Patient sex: F
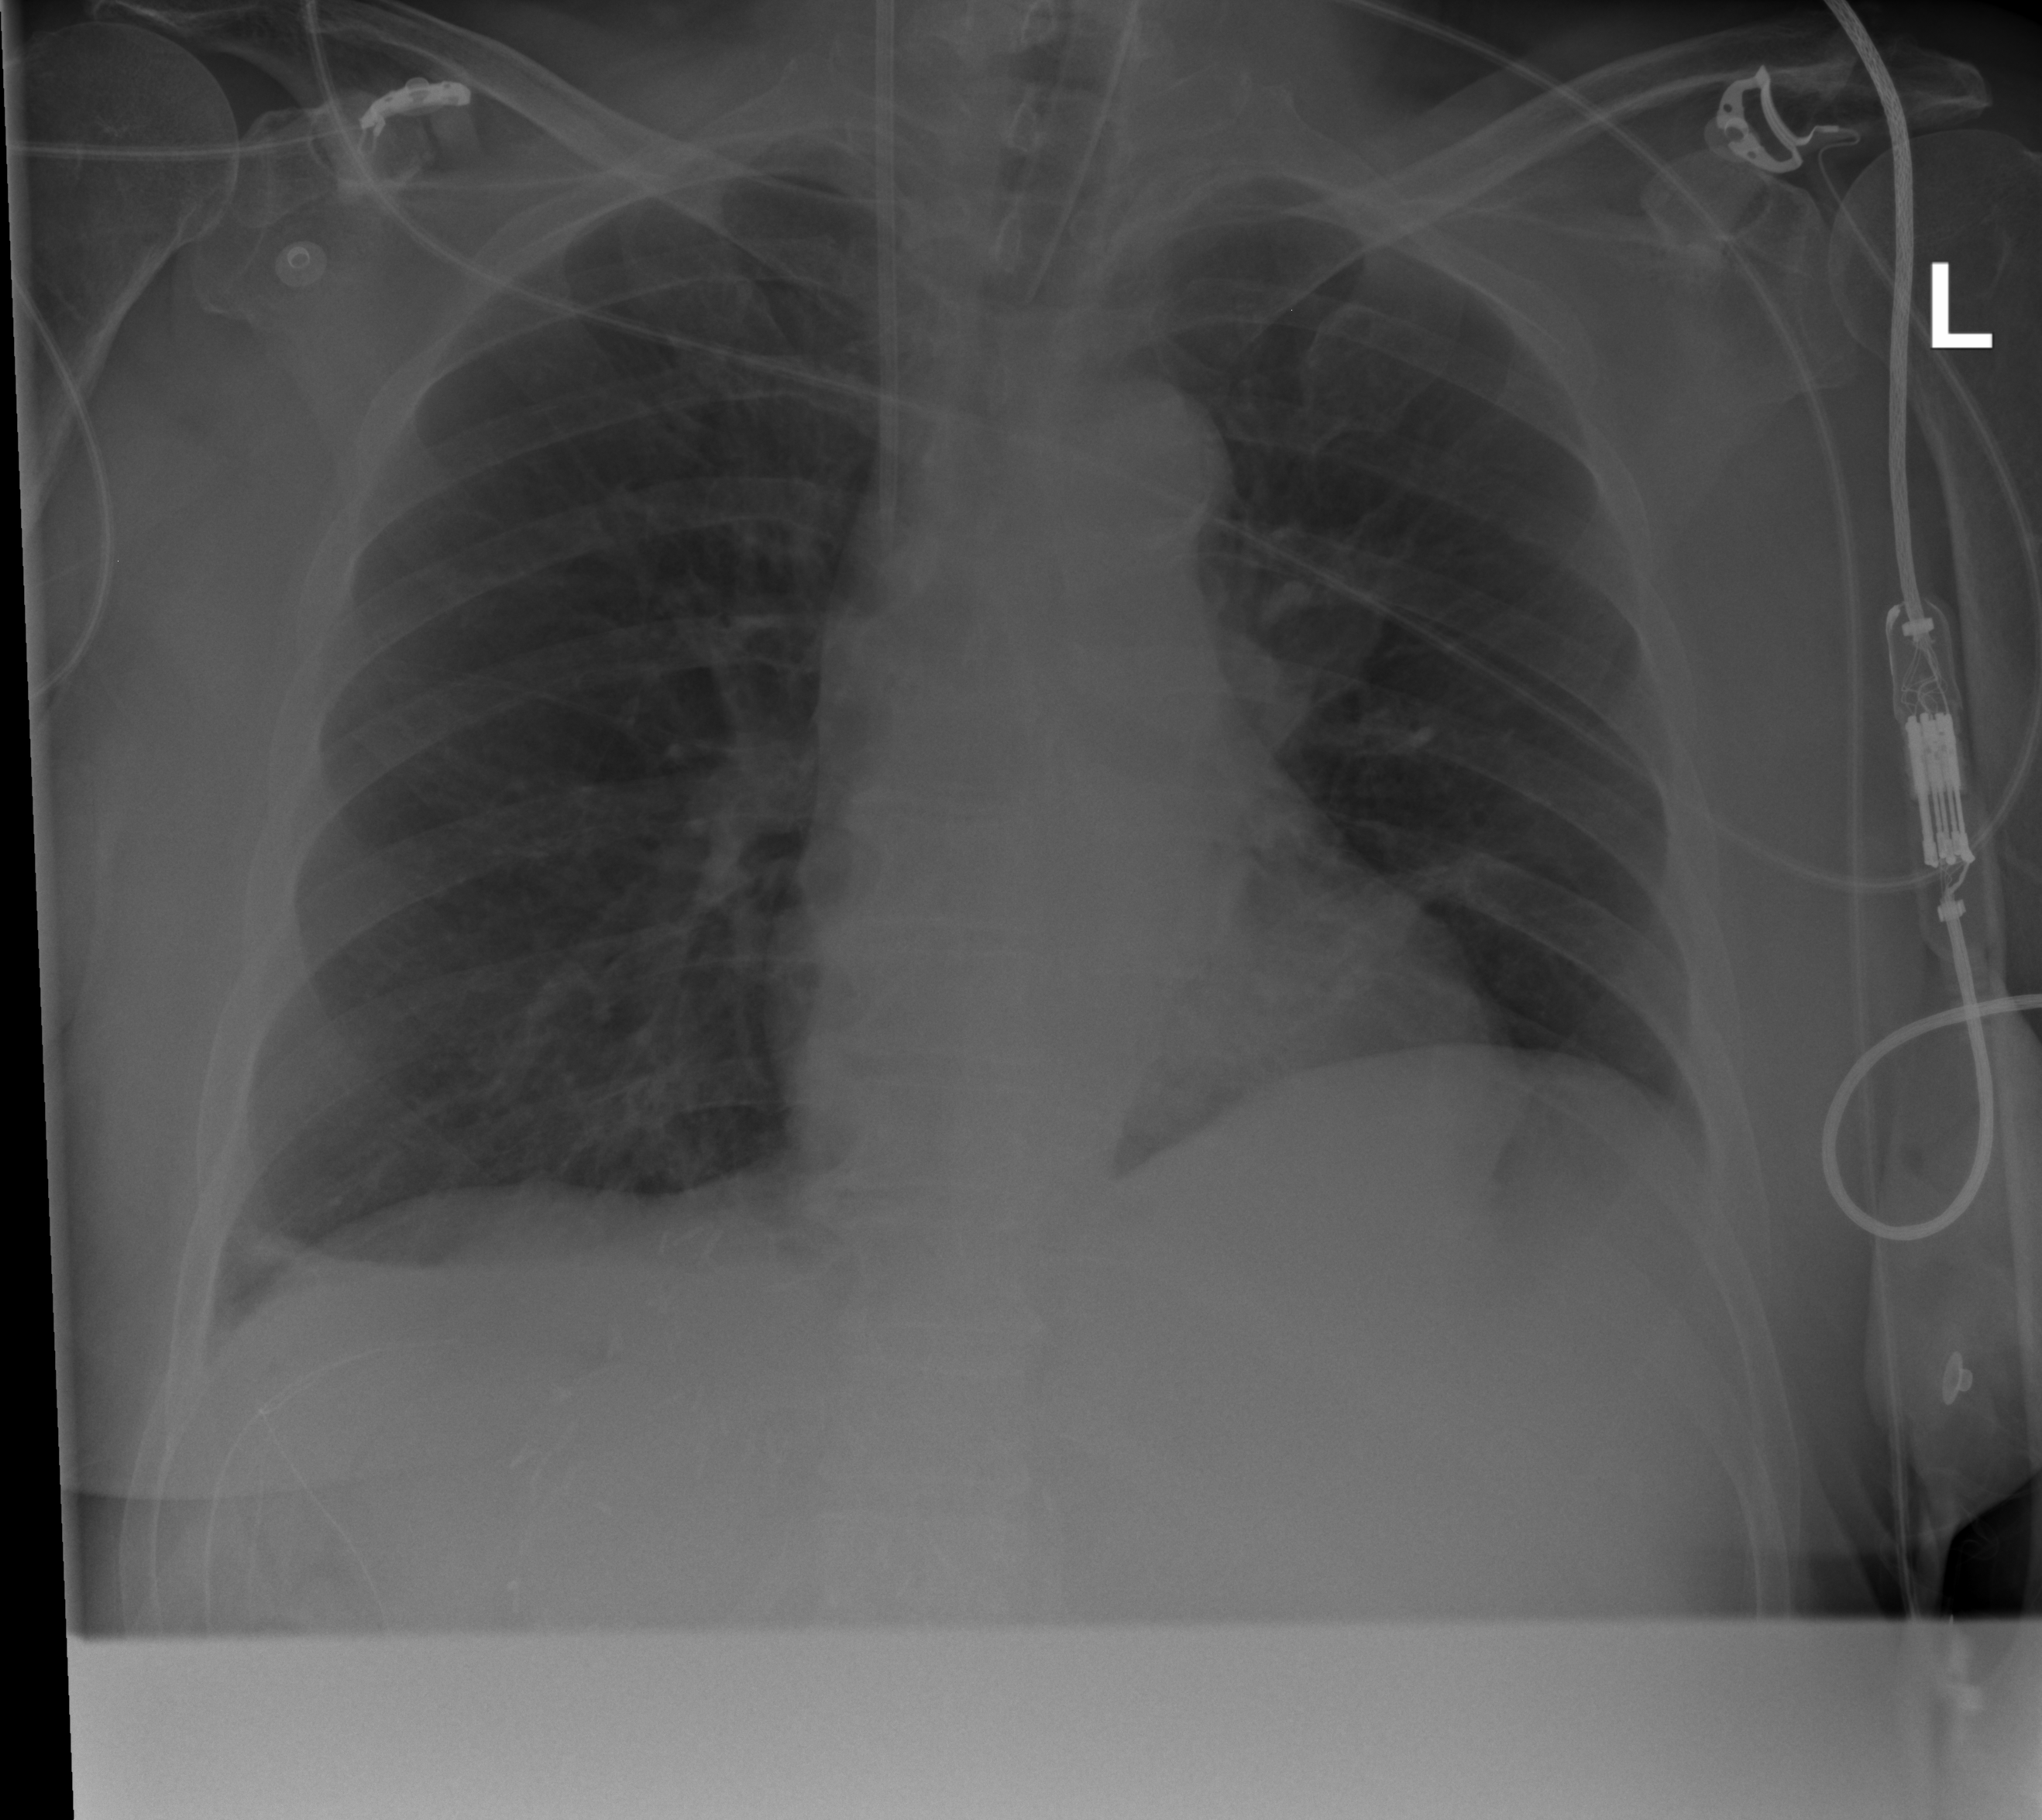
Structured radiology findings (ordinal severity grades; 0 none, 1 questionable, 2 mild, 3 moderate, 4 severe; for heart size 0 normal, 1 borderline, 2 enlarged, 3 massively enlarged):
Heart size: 0
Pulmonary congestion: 0
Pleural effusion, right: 0
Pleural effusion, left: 0
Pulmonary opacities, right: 0
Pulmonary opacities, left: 0
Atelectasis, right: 2
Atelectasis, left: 0